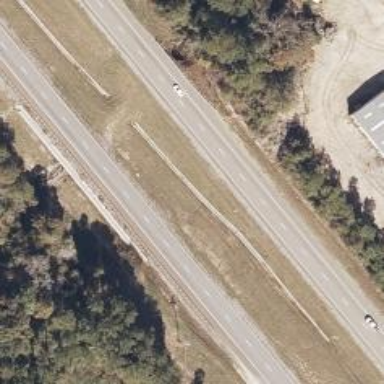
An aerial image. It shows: This image shows trunk highway that functions as expressway.